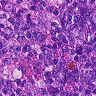
Metastatic tissue present: no